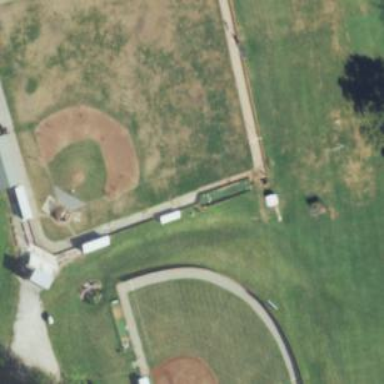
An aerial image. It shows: Baseball pitch for leisure land activities.